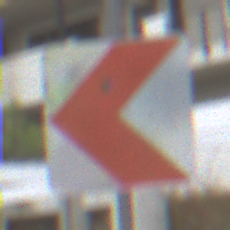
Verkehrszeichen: RichtungstafelnInKurvenKleinRechts
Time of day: Midday
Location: Outdoor (Urban)
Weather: Overcast
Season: NotSpecified
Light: Natural